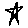
Label: star